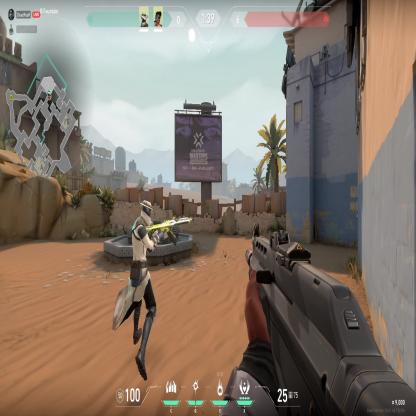
Label: teammate